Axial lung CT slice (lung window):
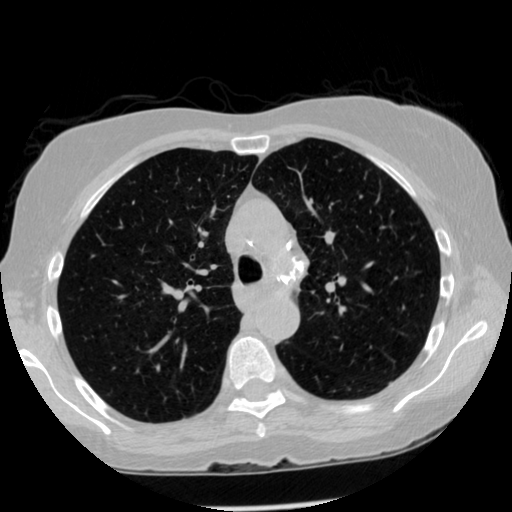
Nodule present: no